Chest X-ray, PA view. Patient: 33 years old, sex F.
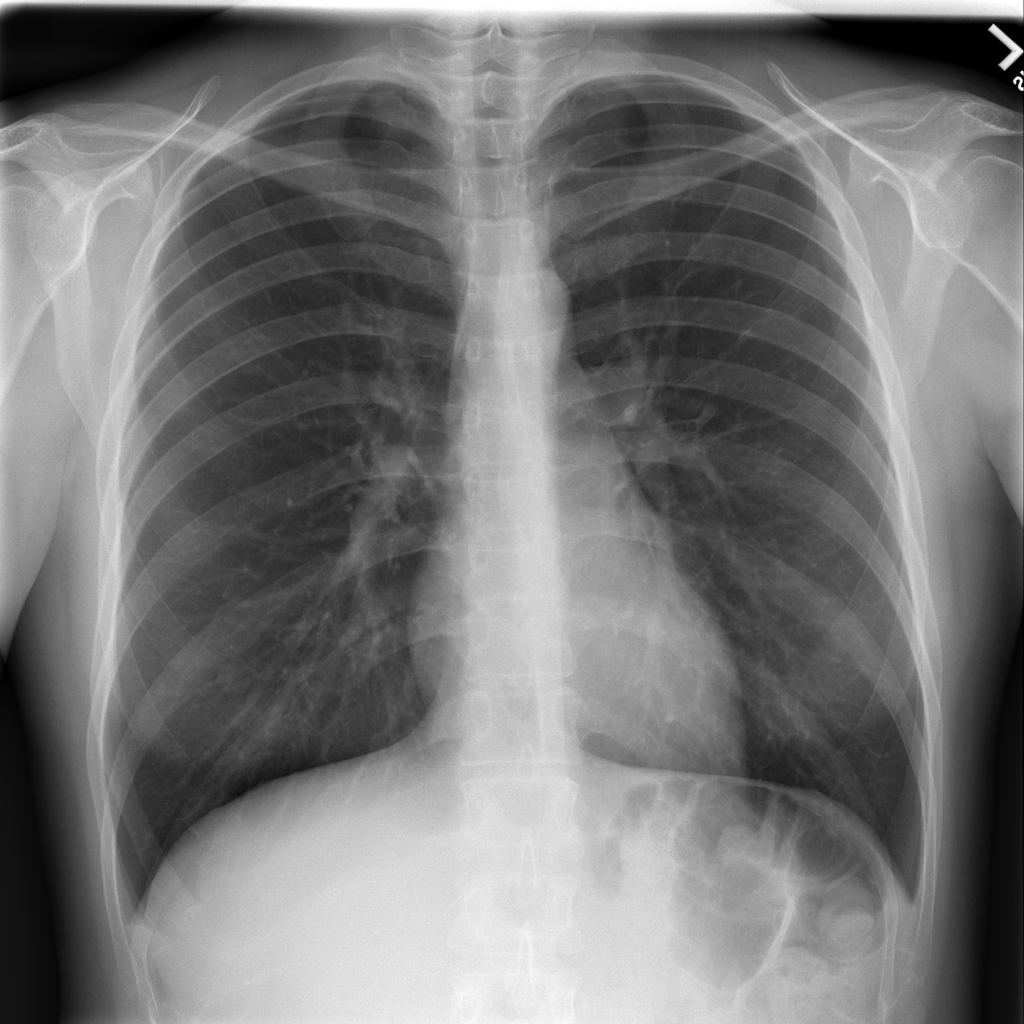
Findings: No Finding